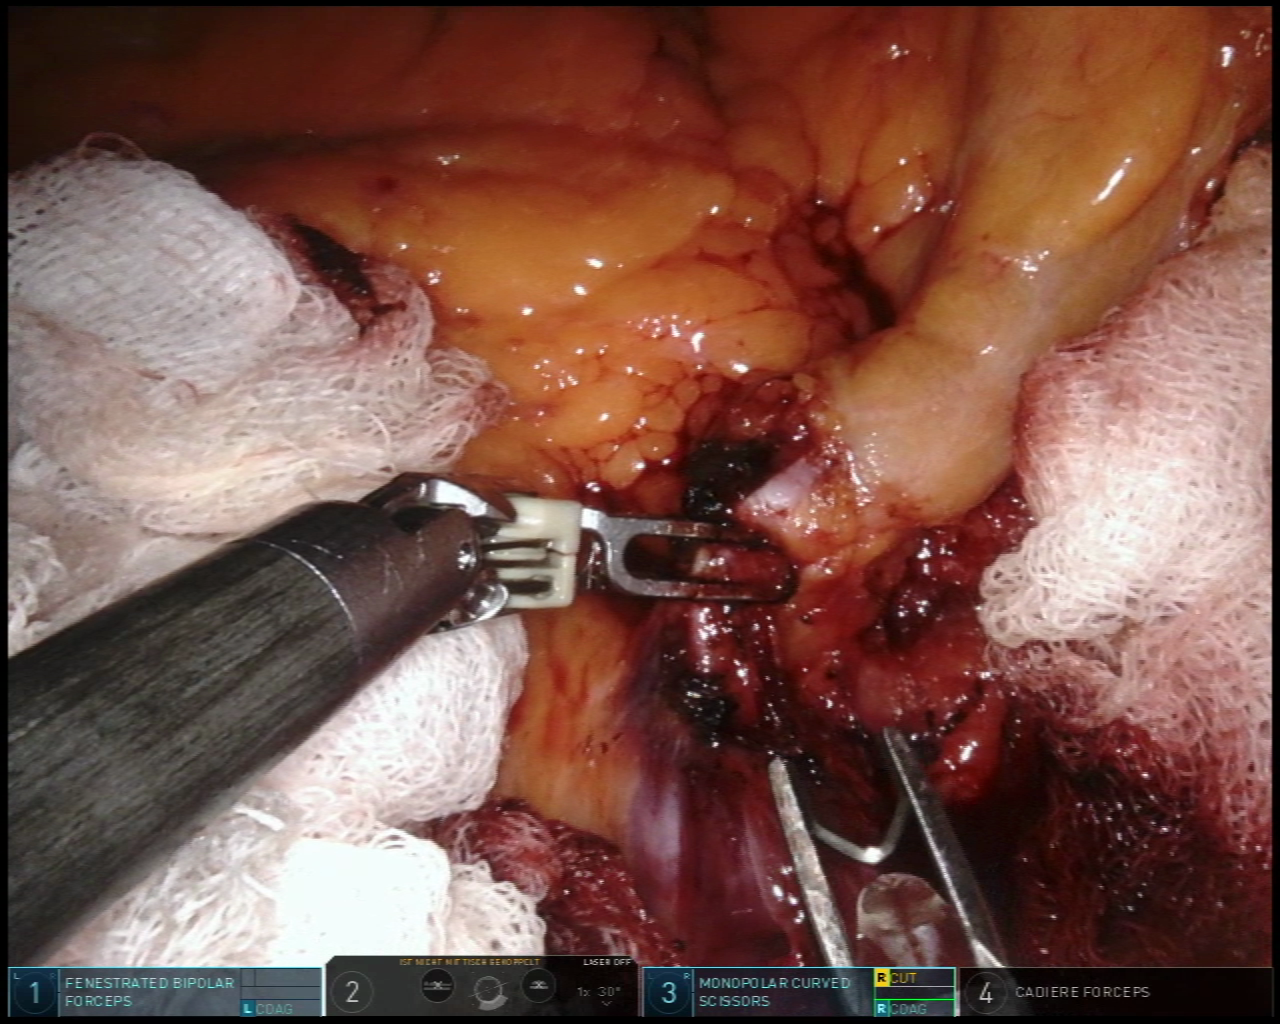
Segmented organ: intestinal_veins
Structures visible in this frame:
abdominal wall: no
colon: no
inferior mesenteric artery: no
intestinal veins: yes
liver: no
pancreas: no
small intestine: no
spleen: no
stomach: no
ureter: no
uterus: no
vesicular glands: no